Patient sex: M
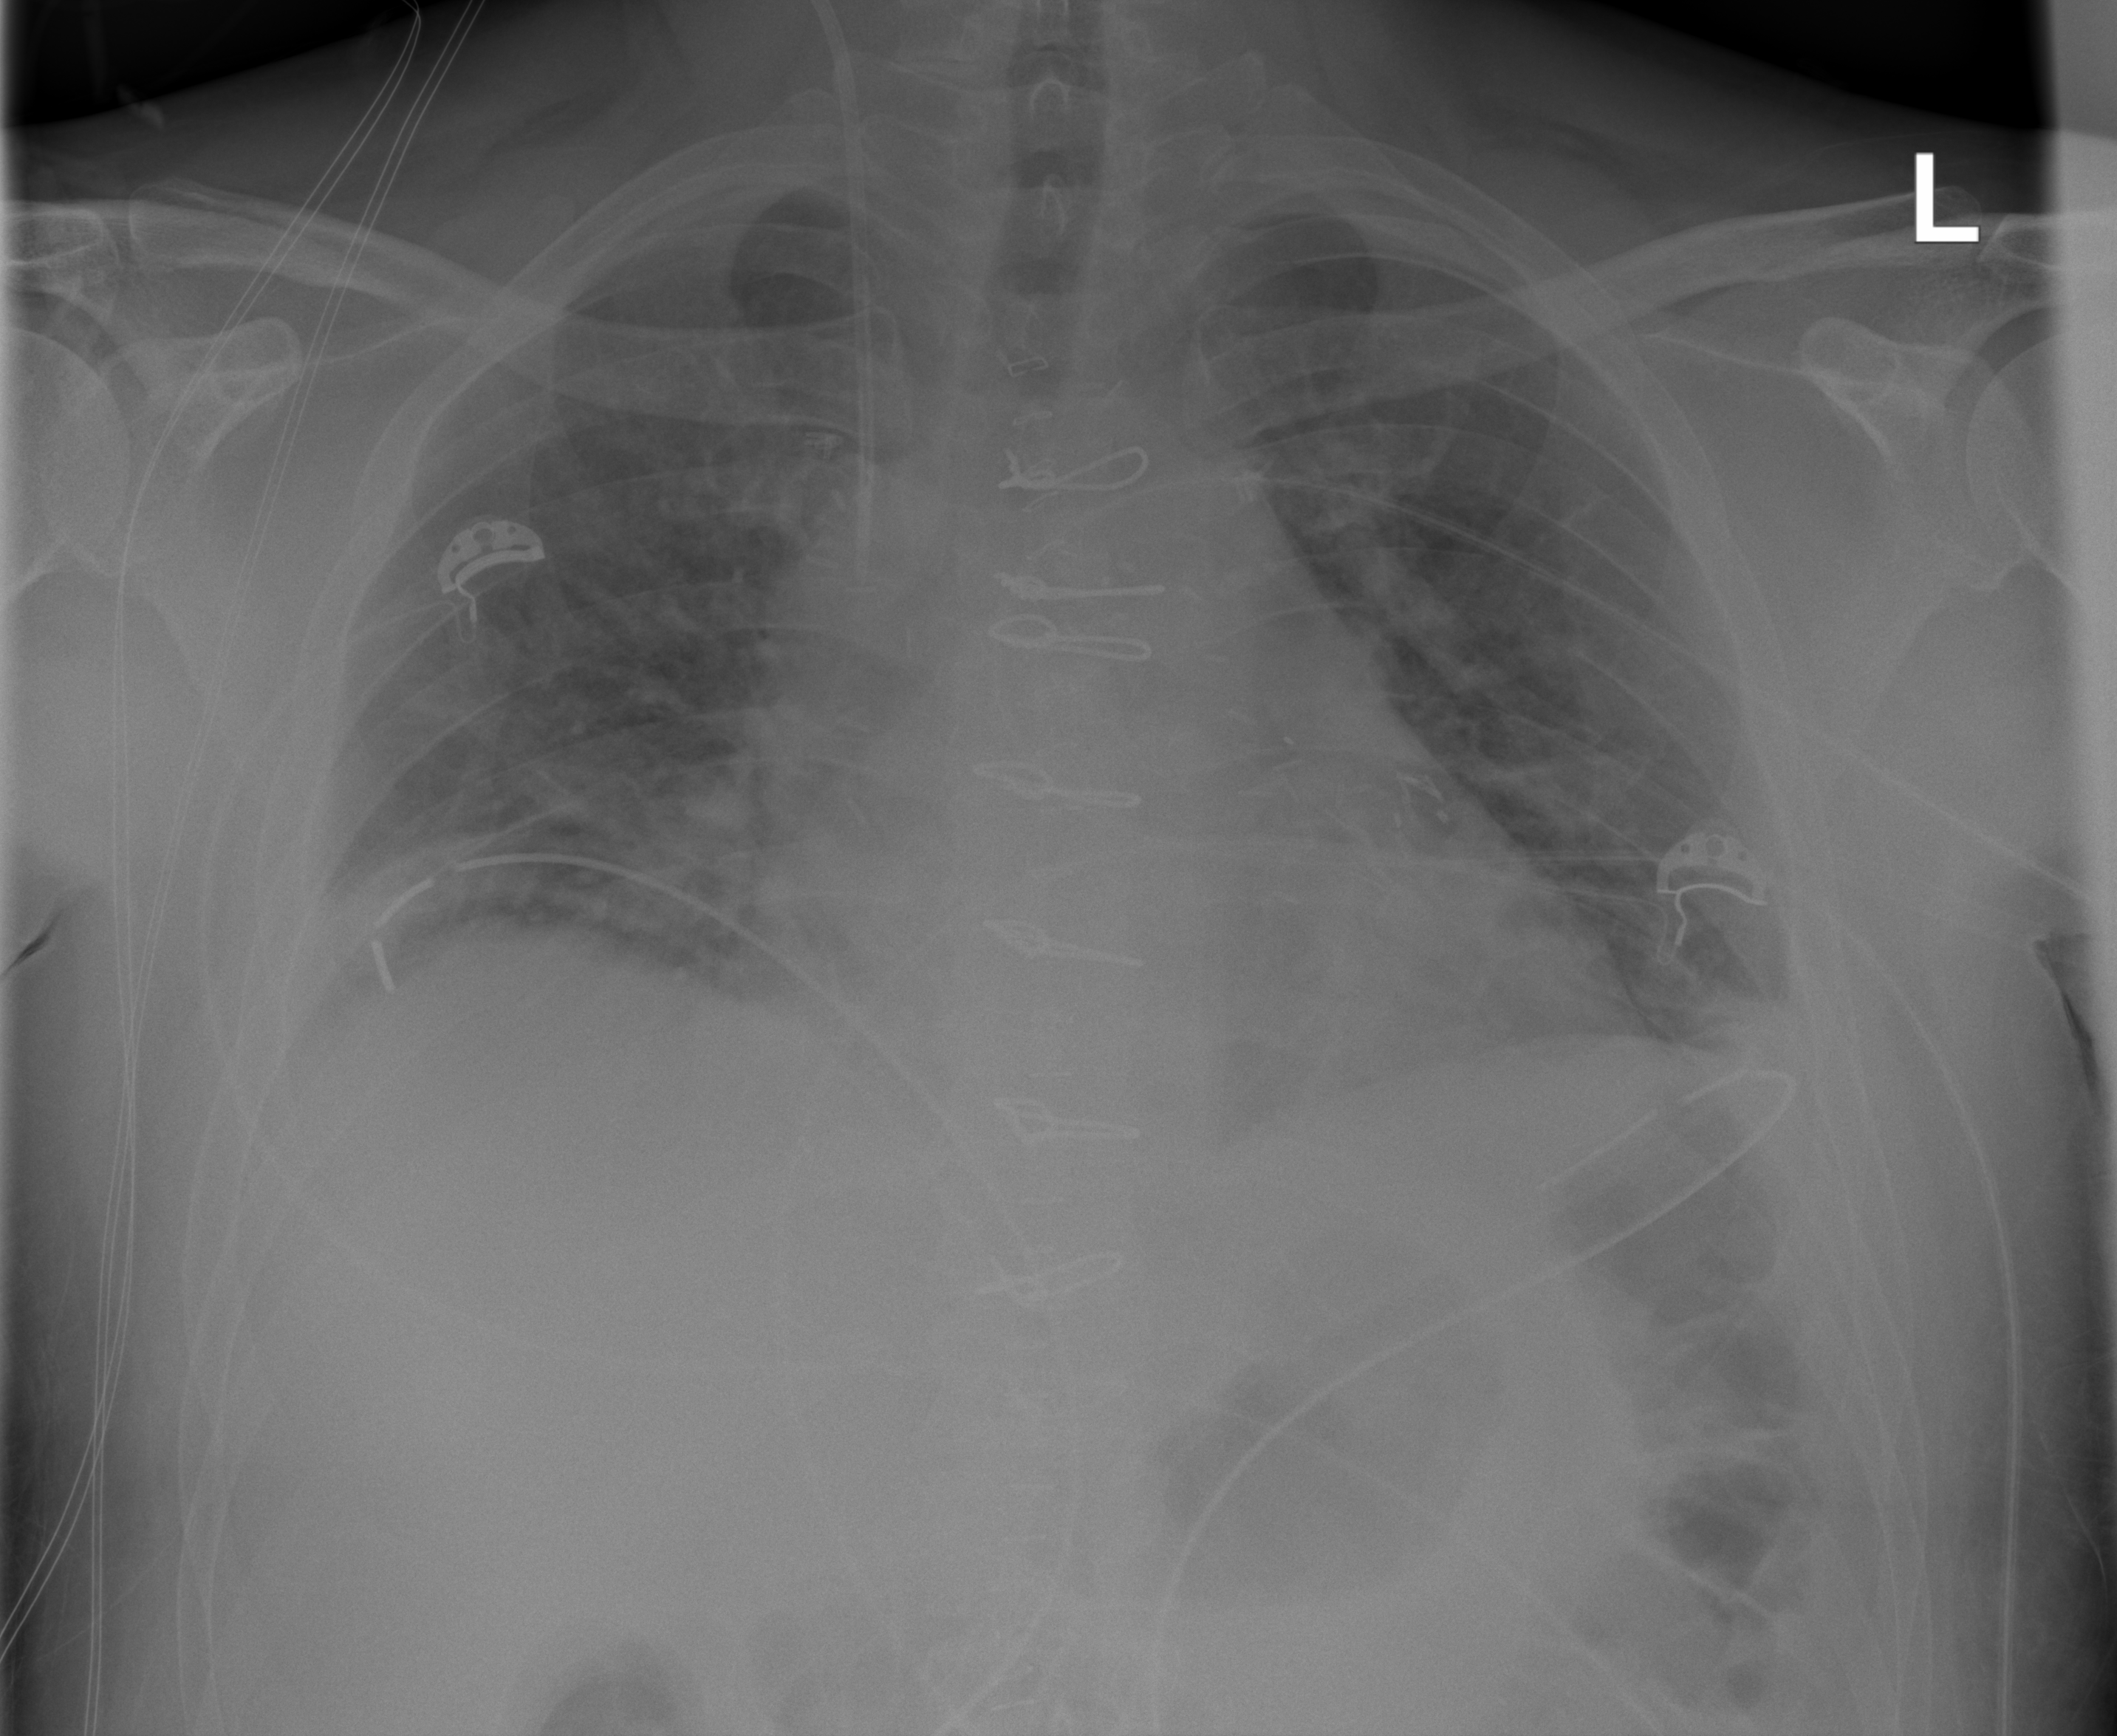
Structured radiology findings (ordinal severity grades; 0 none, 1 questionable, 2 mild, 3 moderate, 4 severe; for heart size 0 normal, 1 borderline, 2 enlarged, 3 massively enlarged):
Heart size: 1
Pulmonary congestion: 2
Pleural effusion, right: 0
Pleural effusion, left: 0
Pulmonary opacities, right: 1
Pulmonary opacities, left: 0
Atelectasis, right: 2
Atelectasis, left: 0